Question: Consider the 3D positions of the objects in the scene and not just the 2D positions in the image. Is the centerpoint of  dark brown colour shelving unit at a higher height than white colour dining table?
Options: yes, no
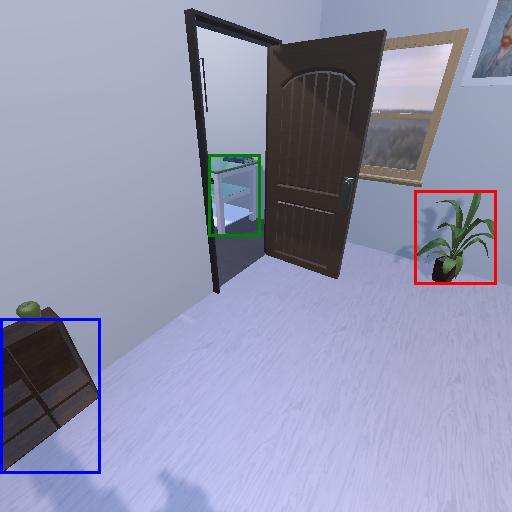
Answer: yes